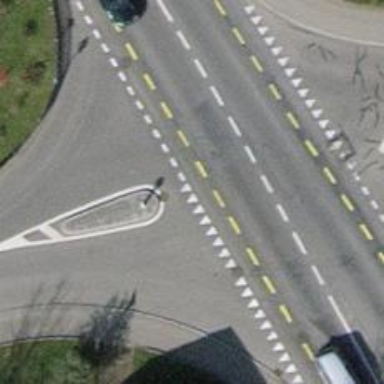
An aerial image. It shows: Road with "give way" sign.